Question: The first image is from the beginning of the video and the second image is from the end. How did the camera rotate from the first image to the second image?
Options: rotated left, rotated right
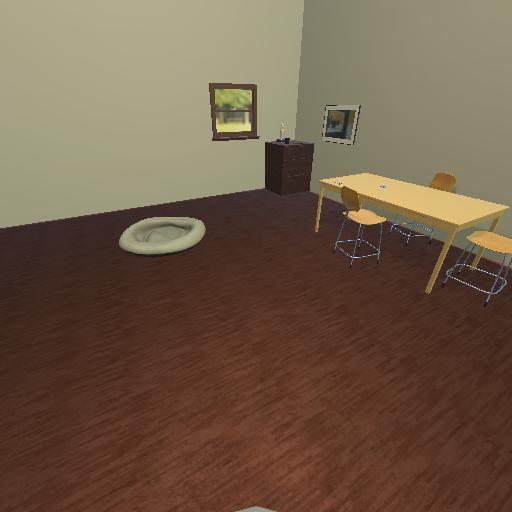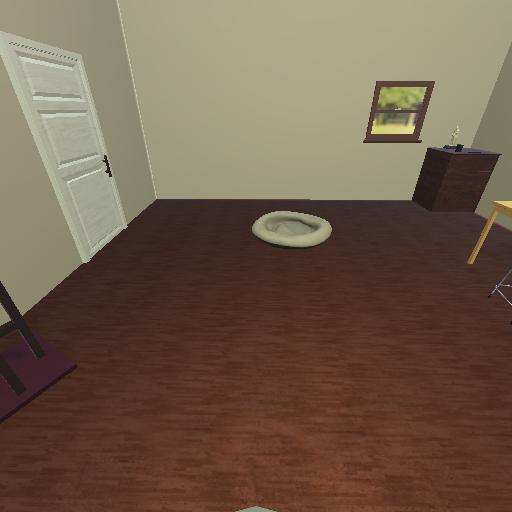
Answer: rotated left